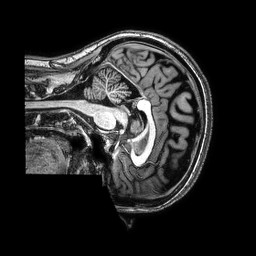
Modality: T1w
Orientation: sagittal
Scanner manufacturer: philips
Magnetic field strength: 3 T
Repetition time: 0.008 s
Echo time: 0.003572 s